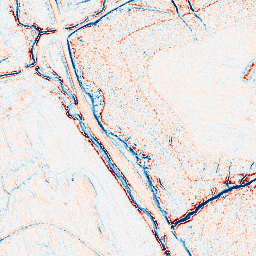
Category: edge_preserving
Decomposition family: anisotropic_diffusion
Decomposition parameters: iterations: 20
kappa: 10
gamma: 0.05
Upsampling method: regularized
Upsampling parameters: scale: 2
lambda_reg: 0.01
Upsampling scale: 2